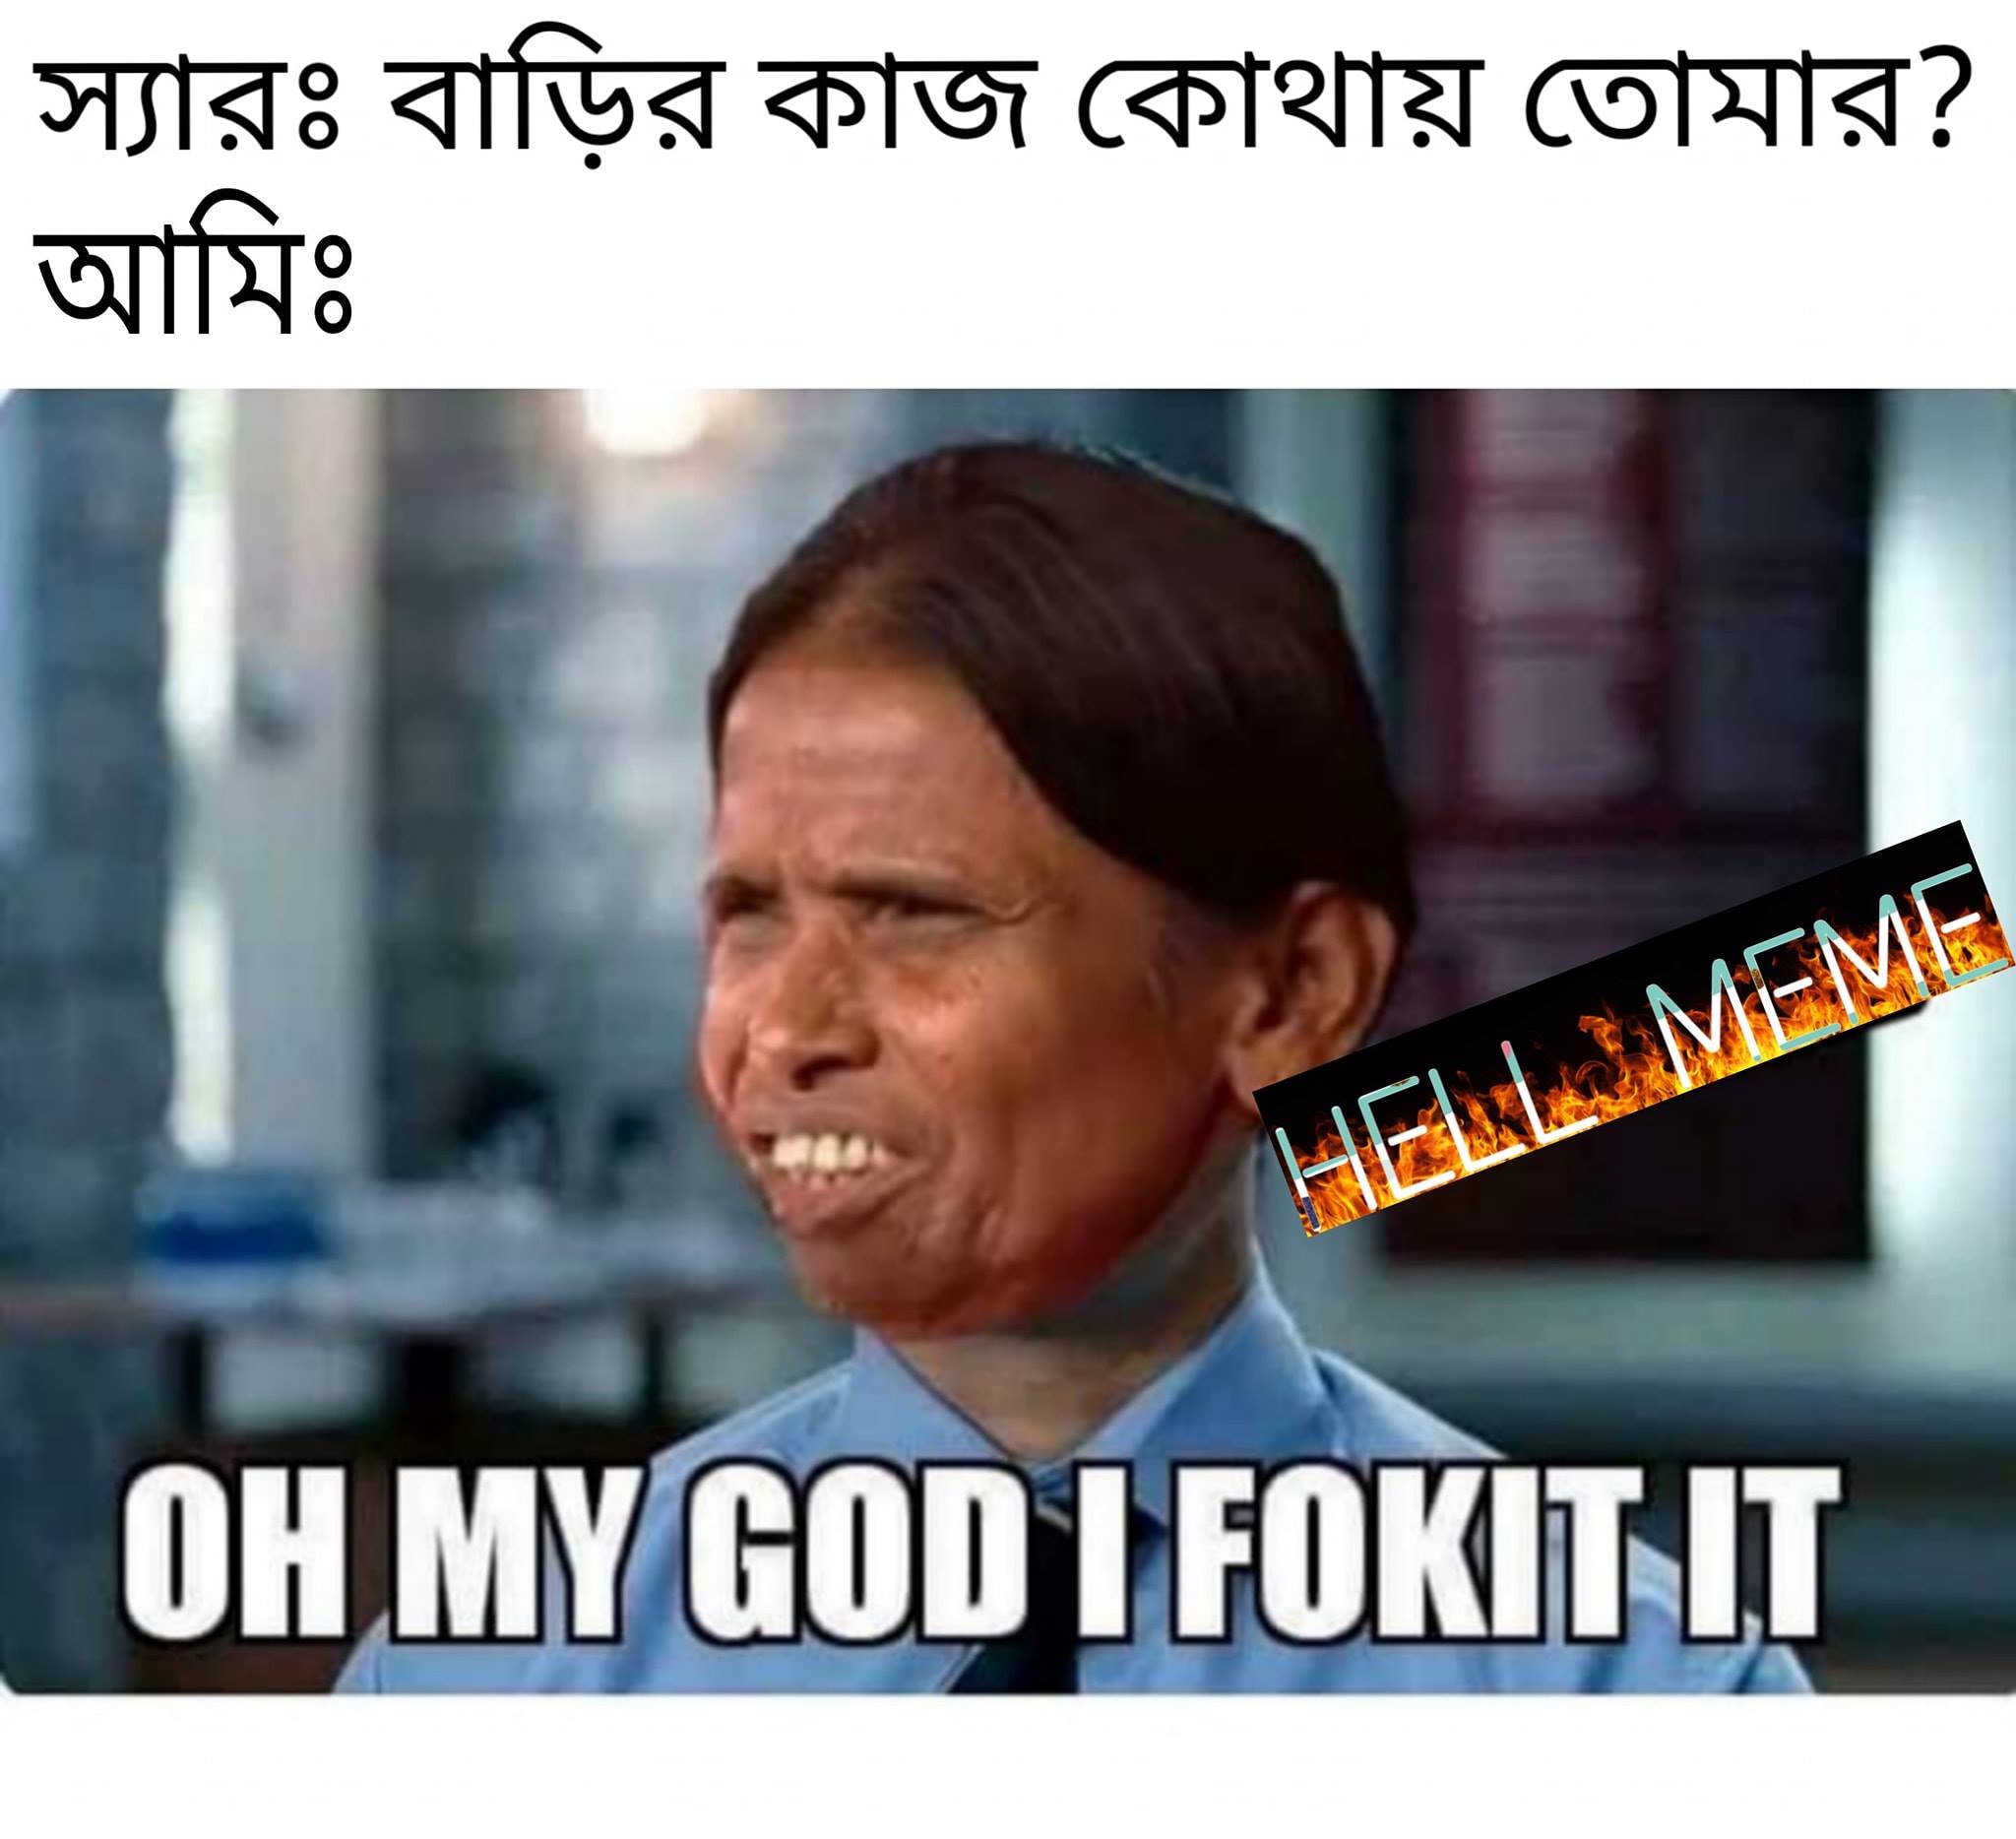
Caption: স্যারঃ বাড়ির কাজ কোথায় তোমার ? আমিঃ OH MY GOD I FOKIT IT
Label: hate